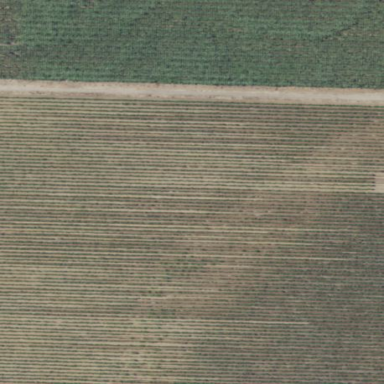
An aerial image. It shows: Vineyard where grapes are grown.